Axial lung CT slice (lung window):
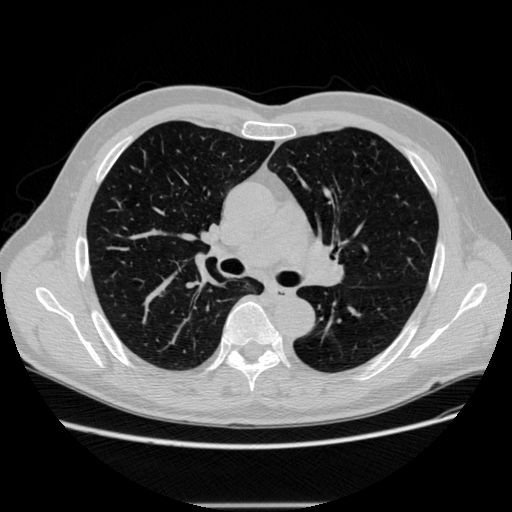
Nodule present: no